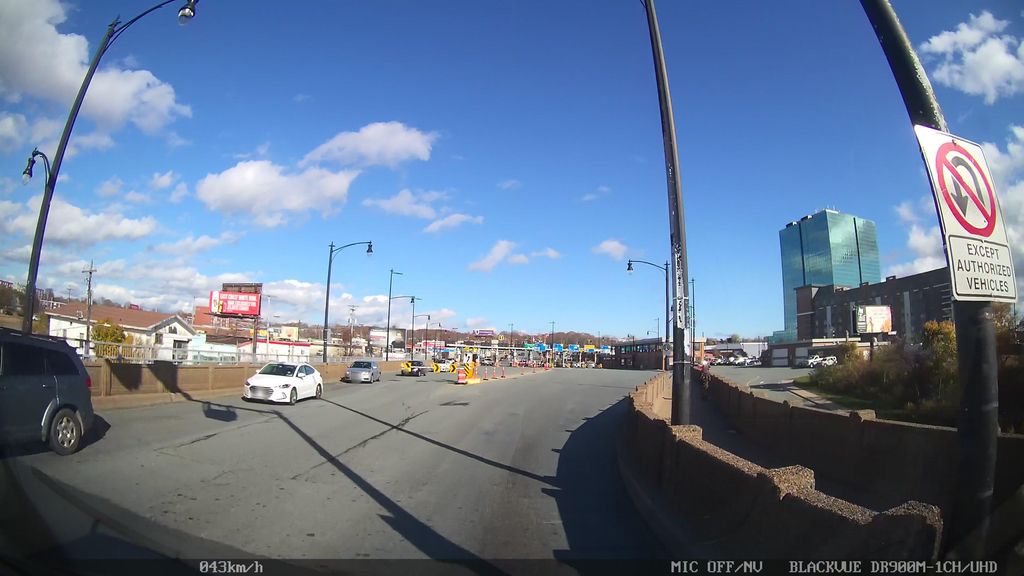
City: halifax